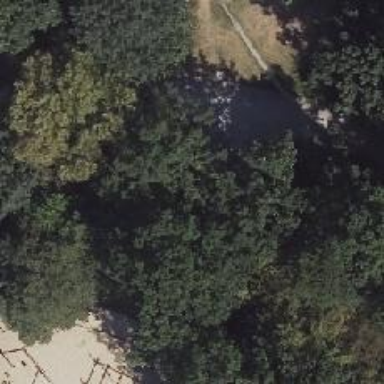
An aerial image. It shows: Park with broadleaved deciduous trees.